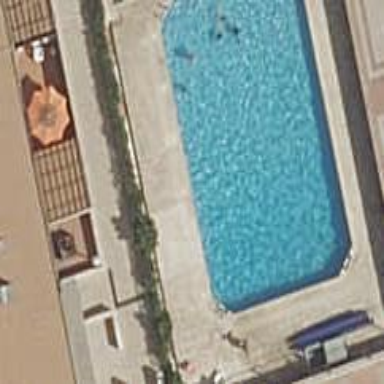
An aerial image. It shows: Swimming pool within leisure land area designed for swimming activities.